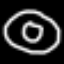
Label: donut